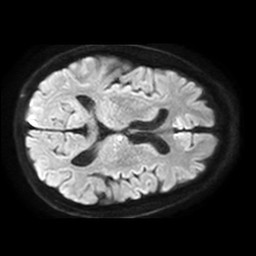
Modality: TRACE
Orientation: axial
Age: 73
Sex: male
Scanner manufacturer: philips
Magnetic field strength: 1.5 T
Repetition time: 3.395 s
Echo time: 0.06922 s